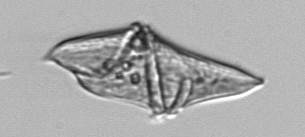
Label: Gyrodinium